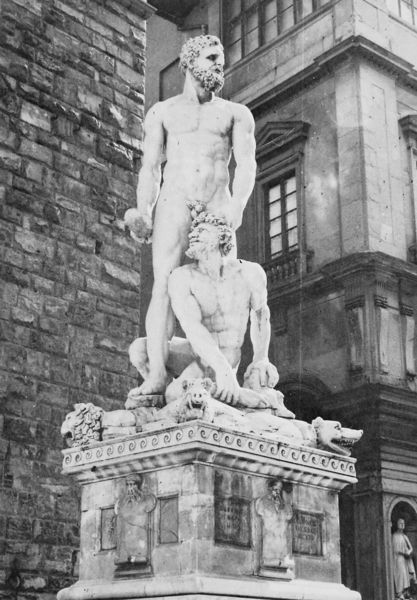
Titel: Herkules und Kakus
Künstler: Baccio Bandinelli
Institution: Florenz, Piazza della Signoria
Schlagwörter: akt, gott, held, kampf, körper, mann, nackt, wolf, brust, köpfe, marmor, männer, schwarz, hunde, tiere, bart, arm, halten, sockel, stehen, tod, boden, haare, stehend, locken, skulptur, statue, fassaden, muskeln, inschrift, bronze, monumental, muskulös, penis, antike, schwarz-weiß, schwert, knien, schlange, rathaus, sieg, dreiecksgiebel, rustika, löwen, antik, götter, zeus, griechisch, kniend, florenz, griechenland, erniedrigung, löwe, im freien, louvre, helden, herkules, keule, sieger, plinte, bildhauer, rustica, adonis, hoden, museeum, schrifttafeln, mannn, trainiert, besiegter, löw, ch, drieecksgiebel